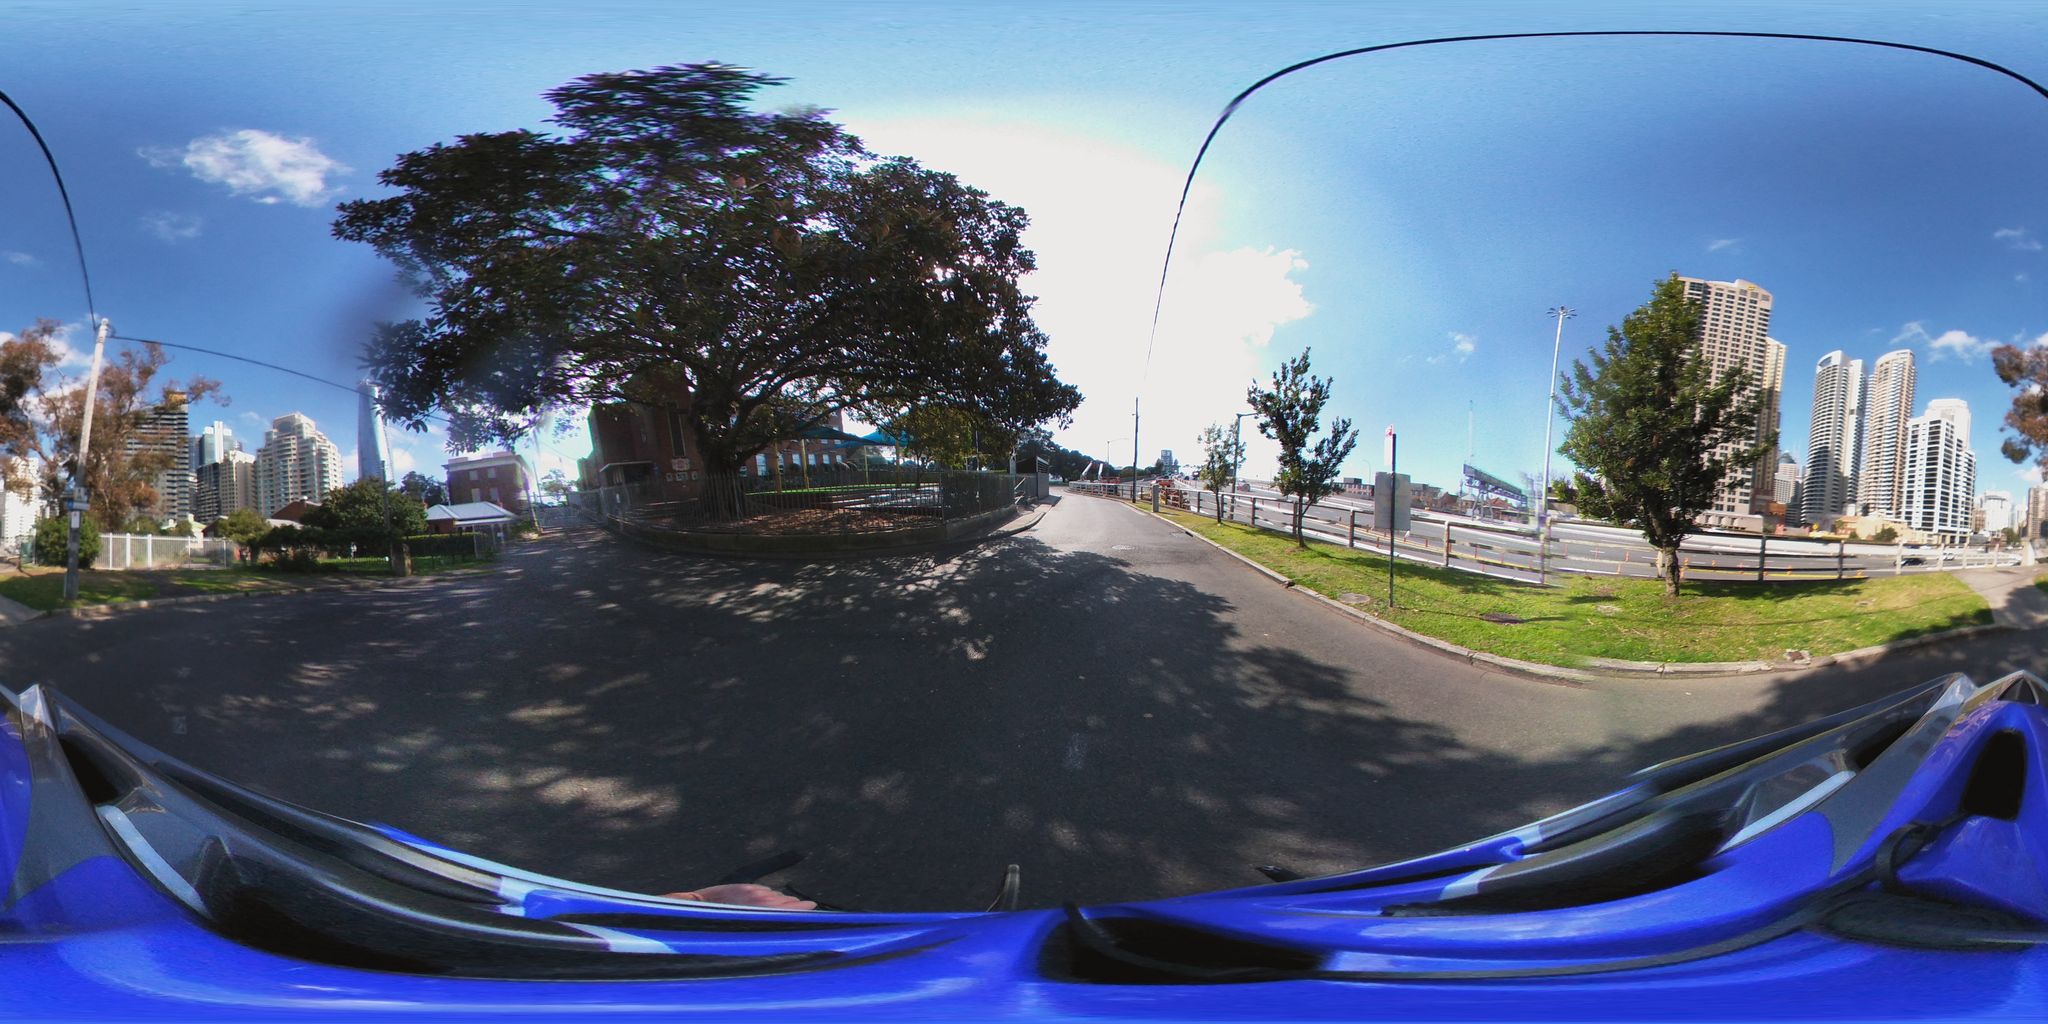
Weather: clear
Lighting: day
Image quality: good
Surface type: cycling surface
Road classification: cycleway, unclassified
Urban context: urban centre
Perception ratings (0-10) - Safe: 3.67, Lively: 6.78, Beautiful: 4.34, Boring: 2.41, Depressing: 1.13, Wealthy: 0.94